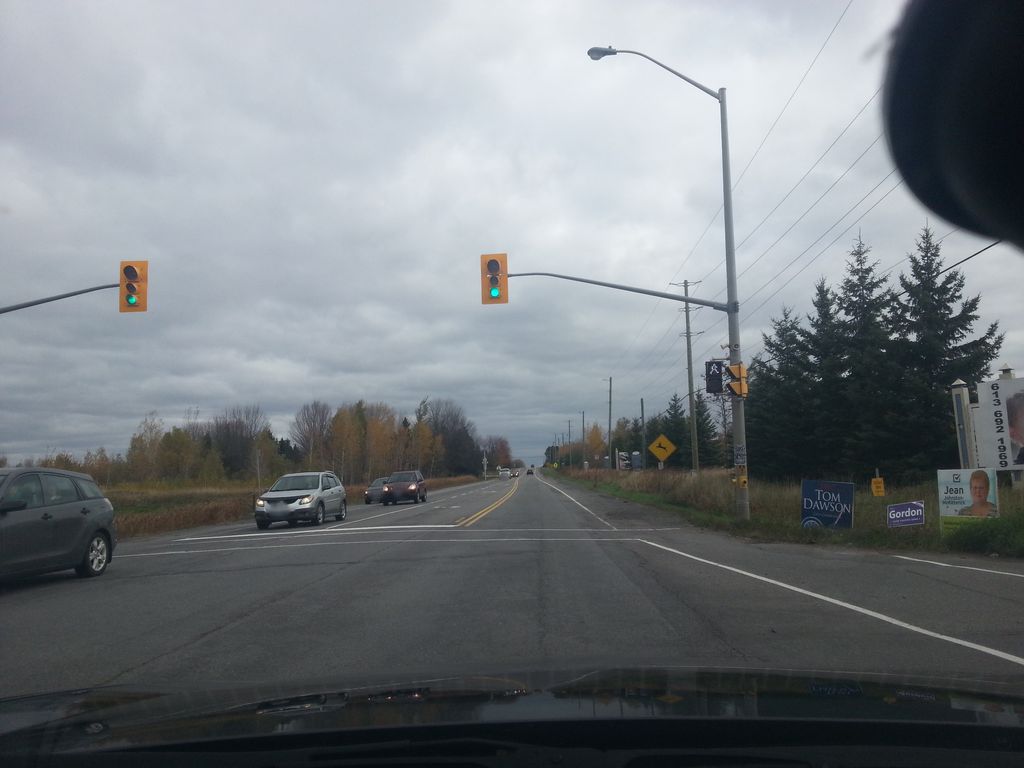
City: ottawa-gatineau